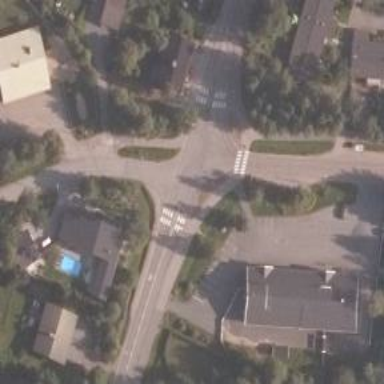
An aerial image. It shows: Asphalt cycleway.